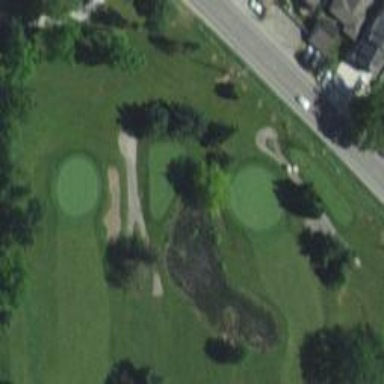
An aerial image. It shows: Path for both road and golf.